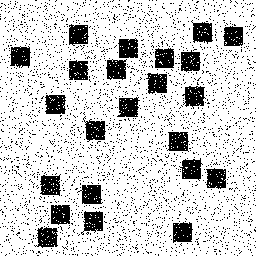
Squares: 23
Triangles: 0
Stars: 0
Total shapes: 23